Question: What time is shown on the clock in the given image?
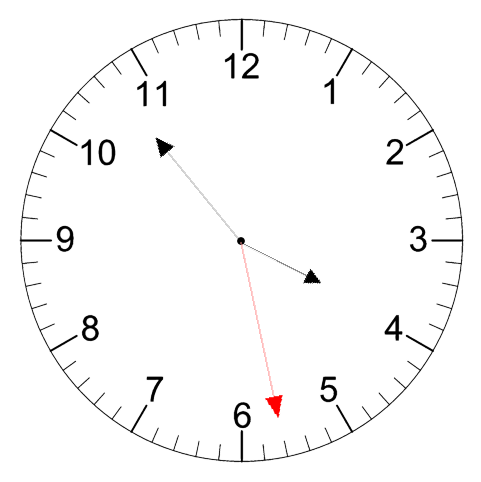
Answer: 03:53:28